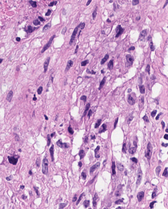
Tumor epithelial tissue: yes
Tumor-associated stroma tissue: yes
Normal tissue: no